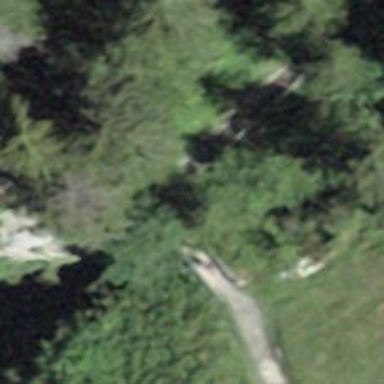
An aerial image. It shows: Bridge over unpaved path.